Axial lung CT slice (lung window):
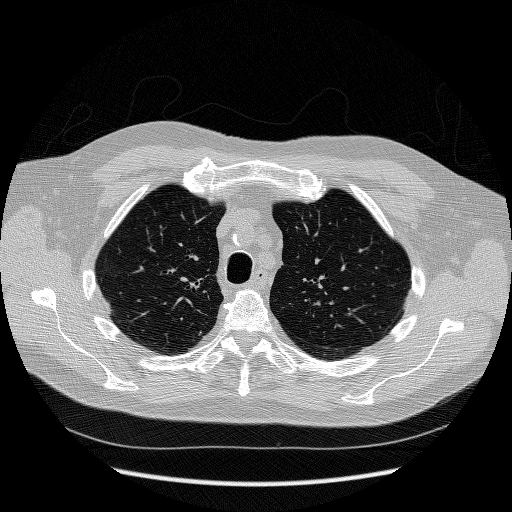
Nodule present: no